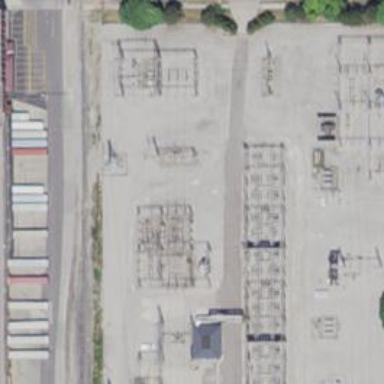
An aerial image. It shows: Switch used for power control.